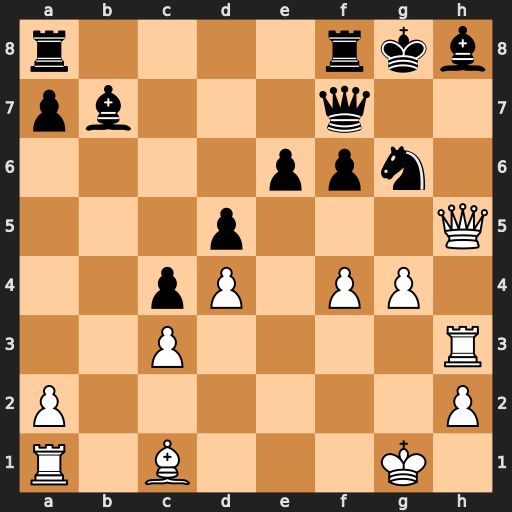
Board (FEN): r4rkb/pb3q2/4ppn1/3p3Q/2pP1PP1/2P4R/P6P/R1B3K1
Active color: w
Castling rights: -
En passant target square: -
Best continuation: f5 Nh4 Qxh4